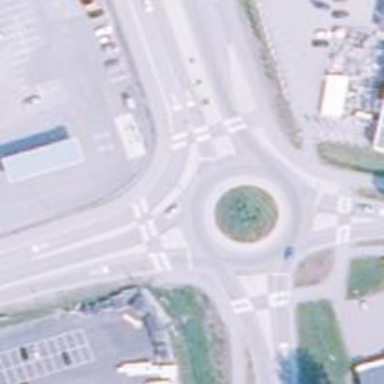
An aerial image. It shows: Marked crossing for cyclists on cycleway.